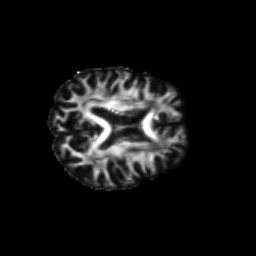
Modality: FA
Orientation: axial
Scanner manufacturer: siemens
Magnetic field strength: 3 T
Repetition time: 9.2 s
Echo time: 0.084 s